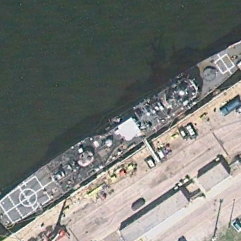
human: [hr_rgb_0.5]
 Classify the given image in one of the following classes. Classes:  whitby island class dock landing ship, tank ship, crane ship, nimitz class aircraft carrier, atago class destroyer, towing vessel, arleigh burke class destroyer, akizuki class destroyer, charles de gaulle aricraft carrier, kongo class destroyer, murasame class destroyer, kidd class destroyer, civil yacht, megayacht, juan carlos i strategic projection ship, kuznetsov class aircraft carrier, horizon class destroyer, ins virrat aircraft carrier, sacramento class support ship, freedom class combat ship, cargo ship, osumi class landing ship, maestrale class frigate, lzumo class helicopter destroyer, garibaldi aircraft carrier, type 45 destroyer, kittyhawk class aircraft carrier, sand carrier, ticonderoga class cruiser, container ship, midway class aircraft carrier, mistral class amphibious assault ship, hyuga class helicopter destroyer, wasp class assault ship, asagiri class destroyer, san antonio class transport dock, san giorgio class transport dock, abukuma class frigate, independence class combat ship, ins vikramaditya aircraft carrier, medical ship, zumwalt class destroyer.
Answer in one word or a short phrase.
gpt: Ticonderoga class cruiser